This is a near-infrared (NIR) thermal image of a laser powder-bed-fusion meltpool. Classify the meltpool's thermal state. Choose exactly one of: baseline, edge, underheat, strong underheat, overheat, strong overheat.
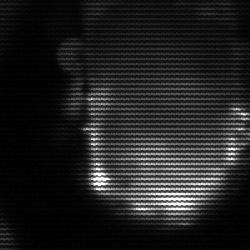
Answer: baseline